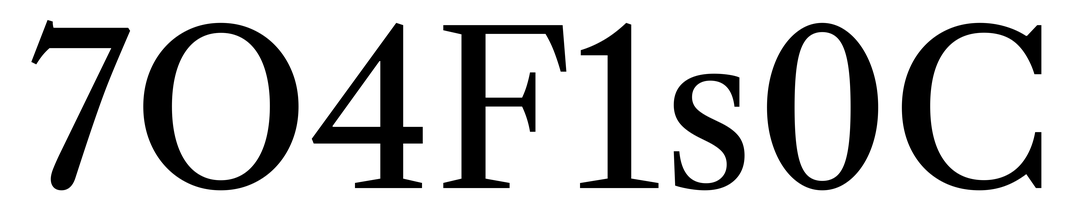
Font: LibreCaslonText_Regular